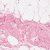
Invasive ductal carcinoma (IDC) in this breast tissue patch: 0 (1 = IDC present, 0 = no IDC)